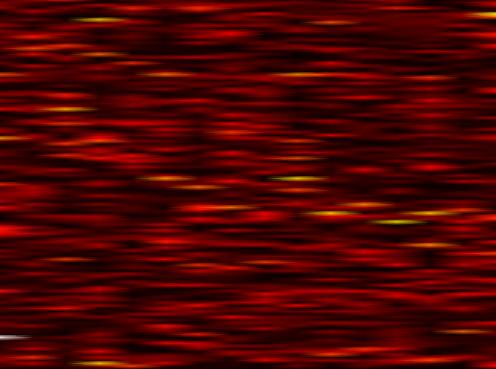
Label: FOFDM